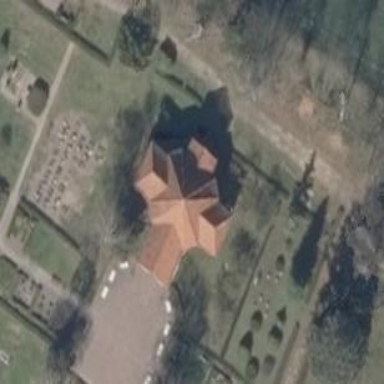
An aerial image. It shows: Beautiful church building.